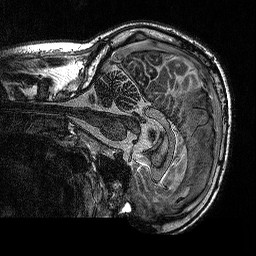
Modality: MP2RAGE
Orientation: sagittal
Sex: male
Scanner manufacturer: siemens
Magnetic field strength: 3 T
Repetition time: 5 s
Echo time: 0.00292 s